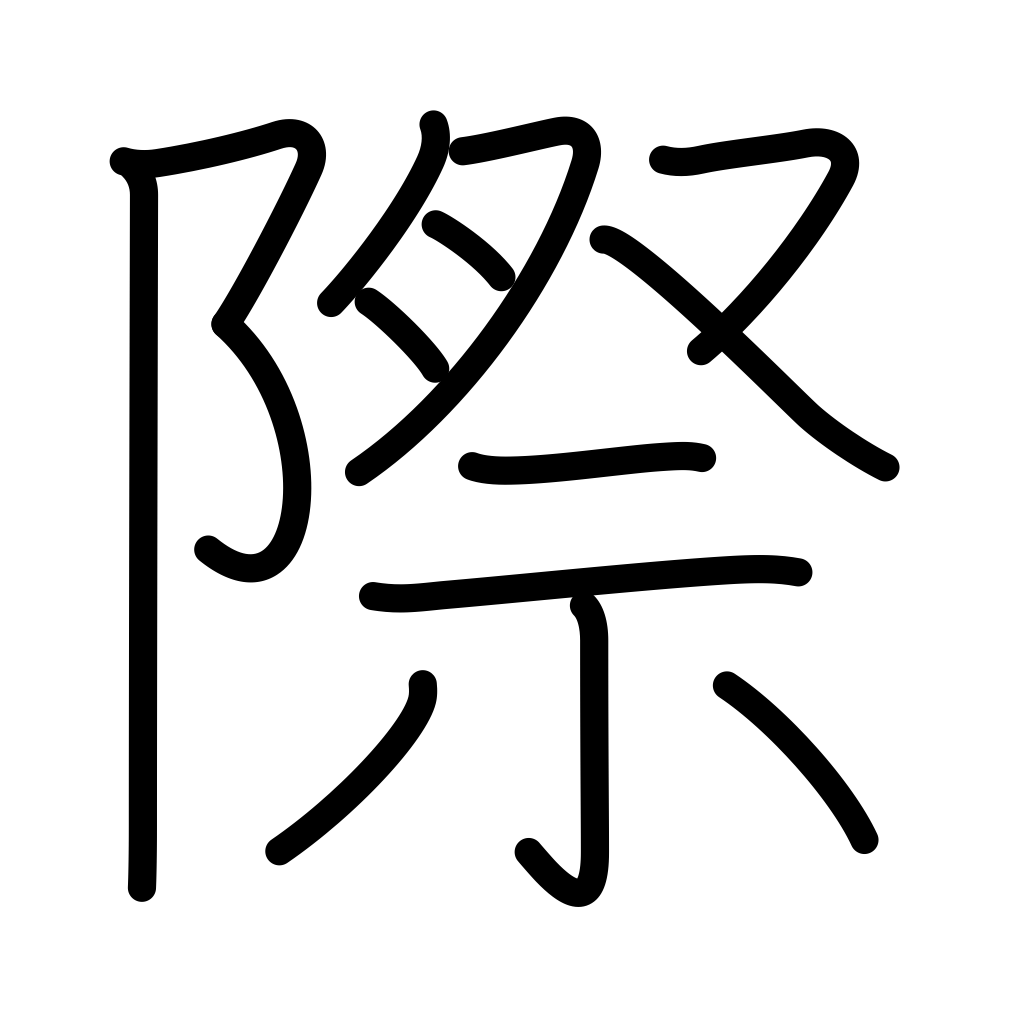
Meaning: occasion, side, edge, verge, dangerous, adventurous, indecent, time, when